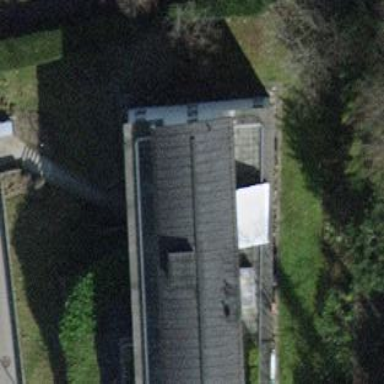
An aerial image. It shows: Building with flat roof oriented across its structure.